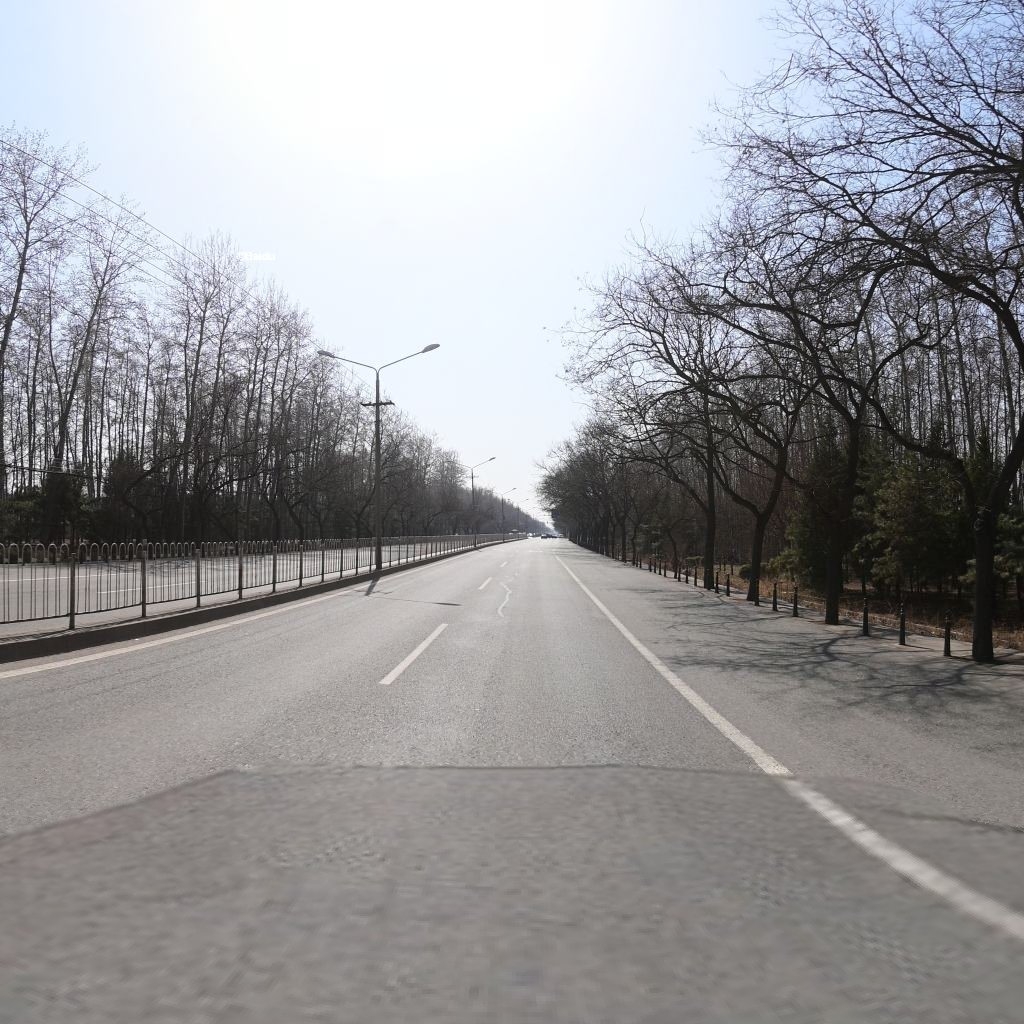
Region: Chaoyang
Road damage annotations: longitudinal patch